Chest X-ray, PA view. Patient: 63 years old, sex F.
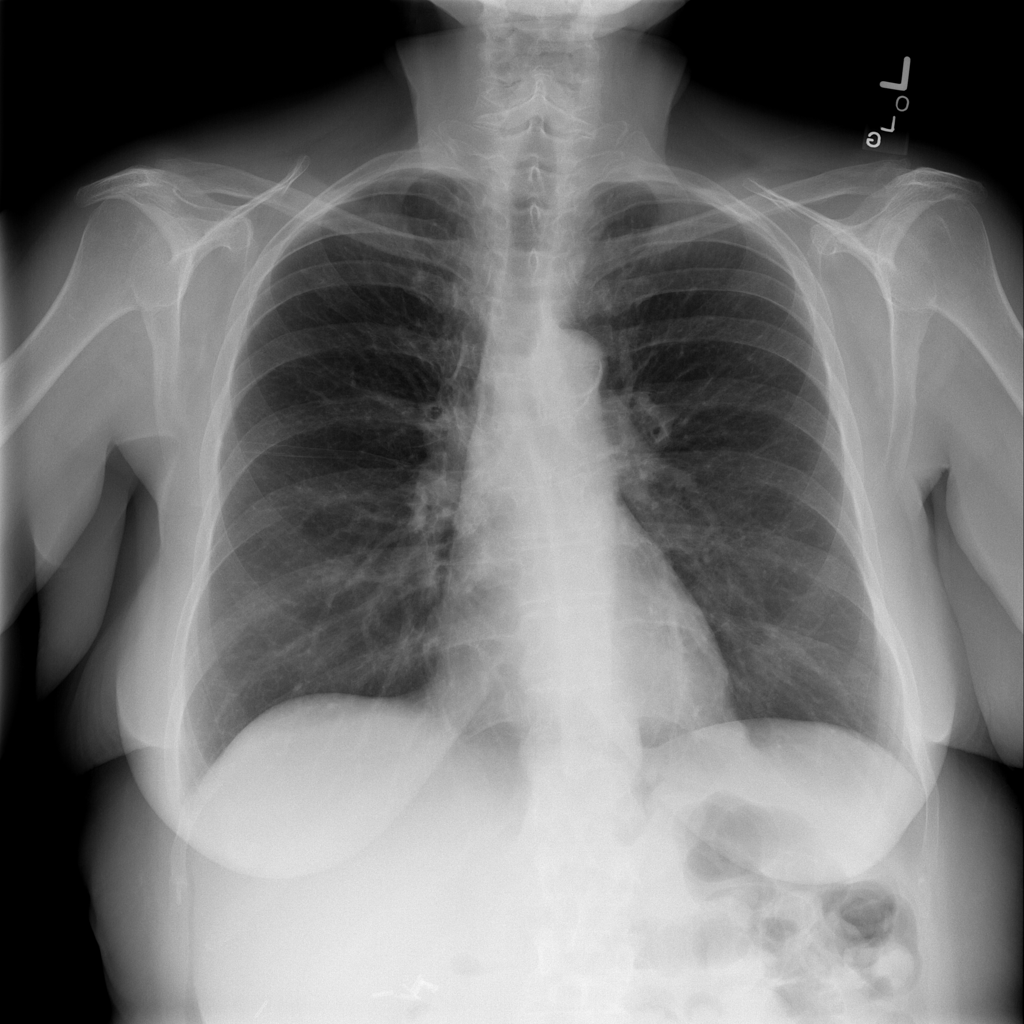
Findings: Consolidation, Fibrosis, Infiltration